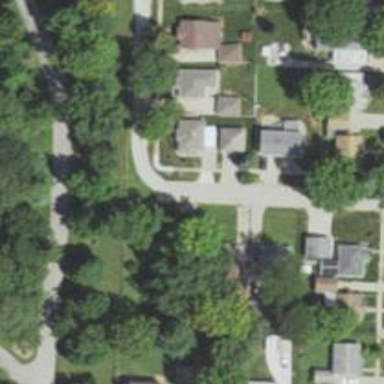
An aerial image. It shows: Residential road.